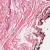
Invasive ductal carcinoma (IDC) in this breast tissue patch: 0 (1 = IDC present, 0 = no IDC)